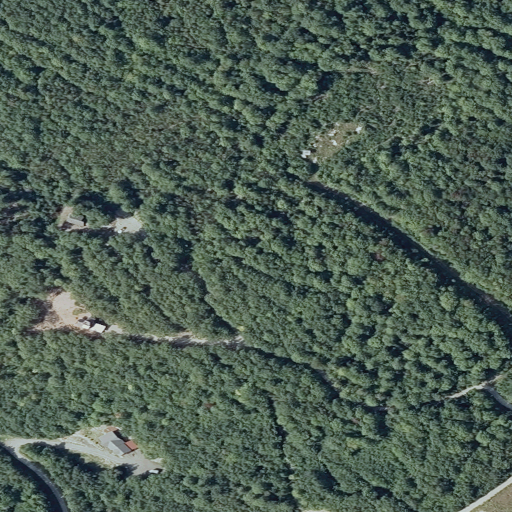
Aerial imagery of mountain in Maine named Hampshire Hill containing deciduous forest, mixed forest, evergreen forest, and open development